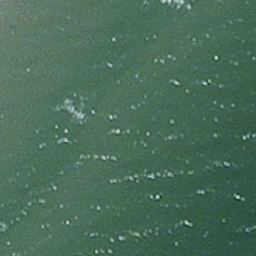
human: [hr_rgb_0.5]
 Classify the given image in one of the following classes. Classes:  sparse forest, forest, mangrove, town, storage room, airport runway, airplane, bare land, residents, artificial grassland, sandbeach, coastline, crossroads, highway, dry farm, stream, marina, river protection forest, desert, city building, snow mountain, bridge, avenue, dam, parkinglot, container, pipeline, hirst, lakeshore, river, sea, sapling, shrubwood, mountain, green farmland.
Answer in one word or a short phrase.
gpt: sea